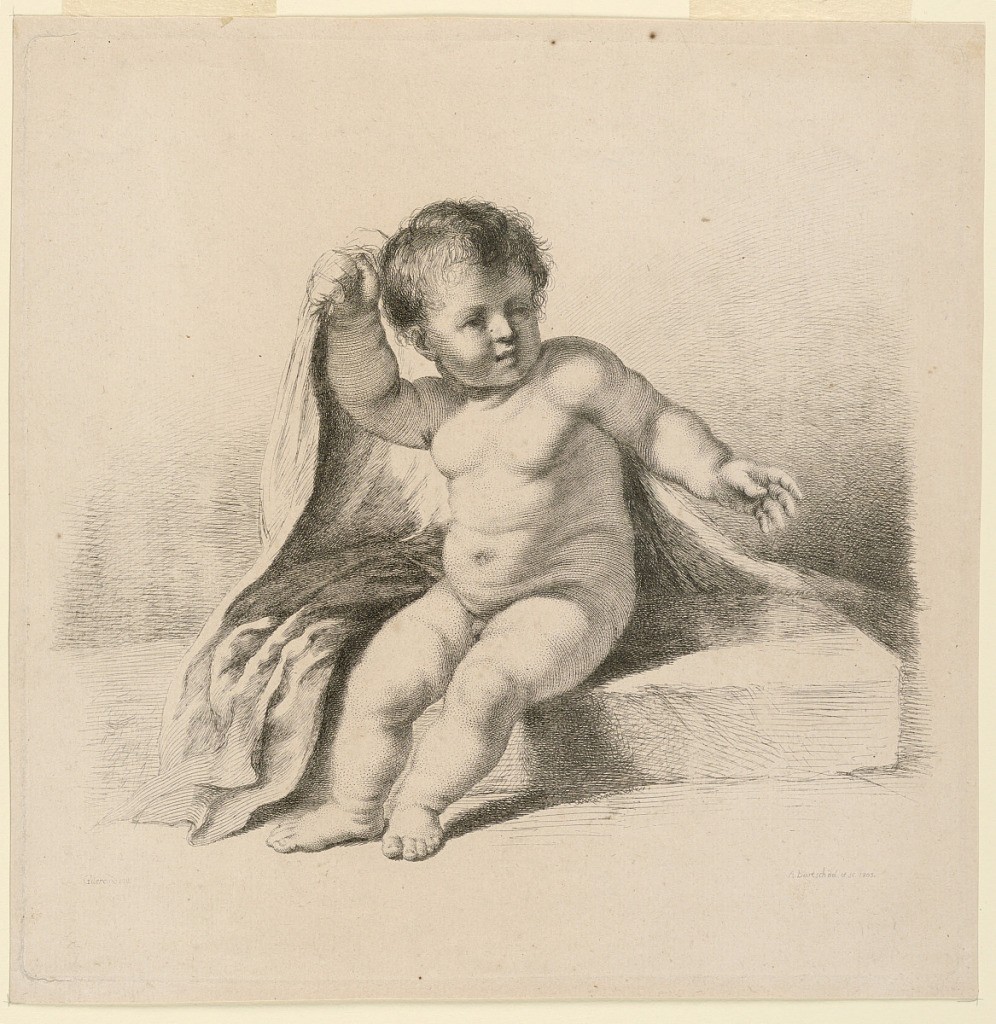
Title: Boy with a Cloak
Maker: Adam von Bartsch, Austrian, 1757 - 1821
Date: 1805
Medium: Etching on white paper
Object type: Print
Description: A boy sits naked on a slab of marble. With his right hand he seems to be lifting the  corner of a large cloak over his hsoulder.